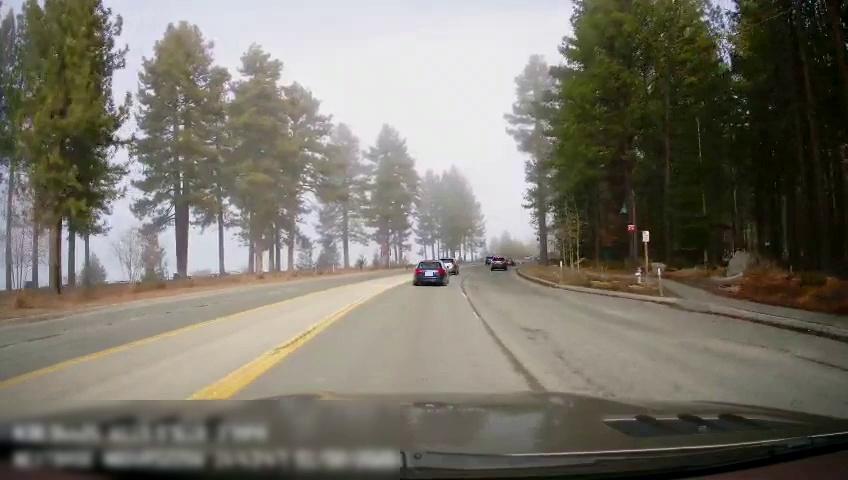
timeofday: Day
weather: Sunny
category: Drivable Space
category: Vehicles | Car
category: Vehicles | SUV
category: Vehicles | Car
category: Lanes | Opposite Lane
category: Lanes | Current Lane
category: Lanes | Current Lane
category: Lanes | Opposite Lane